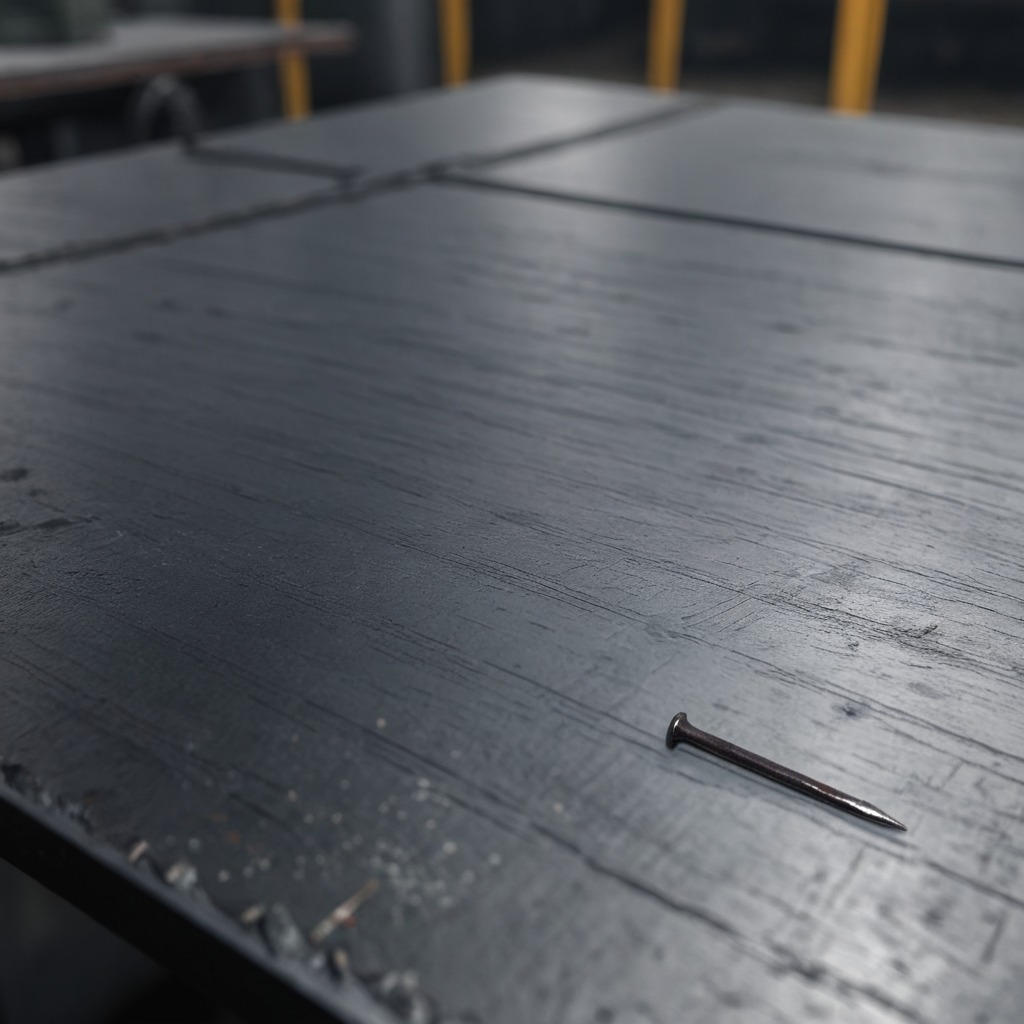
An iron nail lies on a cold steel table in a mining workshop.